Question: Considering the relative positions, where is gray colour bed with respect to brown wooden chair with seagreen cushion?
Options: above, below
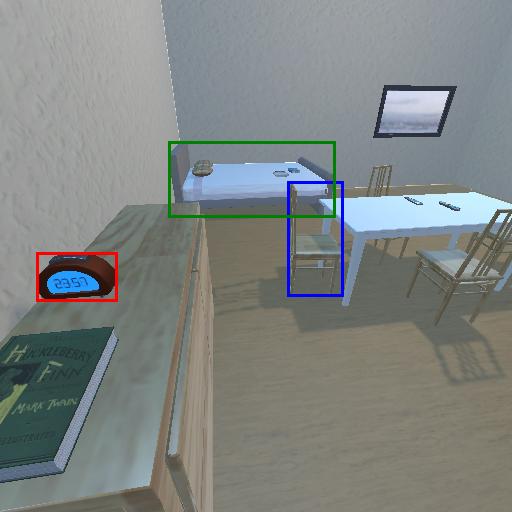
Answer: above